Question: I want to create this shape with HTML and CSS.

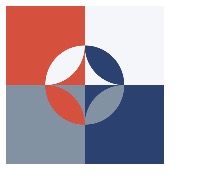
Answer: One gradient and one mask can do it:
'''
.box {
width:300px;
height:300px;
display:inline-flex;
background:conic-gradient(#f5f6fa 90deg,#2b4170 0 180deg,#8292a2 0 270deg,#d5503d 0);
}
.box::before {
content:"";
width:50%;
height:50%;
margin:auto;
background:inherit;
border-radius:50%;
transform:rotate(-90deg);
-webkit-mask: radial-gradient(50% 50%,#fff 98%,#0000) -75px -75px;
}
'''
'''
<div class="box"></div>
'''